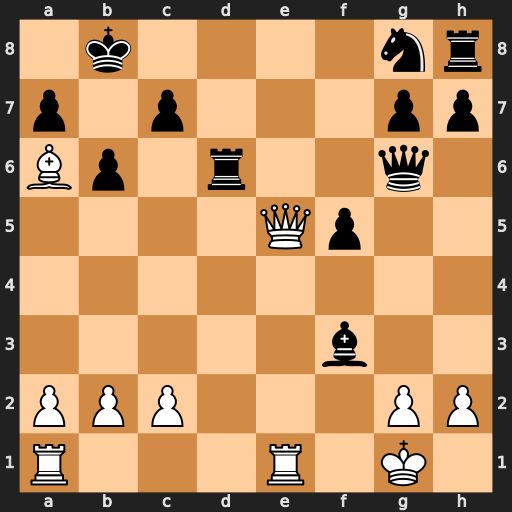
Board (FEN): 1k4nr/p1p3pp/Bp1r2q1/4Qp2/8/5b2/PPP3PP/R3R1K1
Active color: w
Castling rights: -
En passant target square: -
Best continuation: Qe8+ Qxe8 Rxe8+ Rd8 Rxd8#